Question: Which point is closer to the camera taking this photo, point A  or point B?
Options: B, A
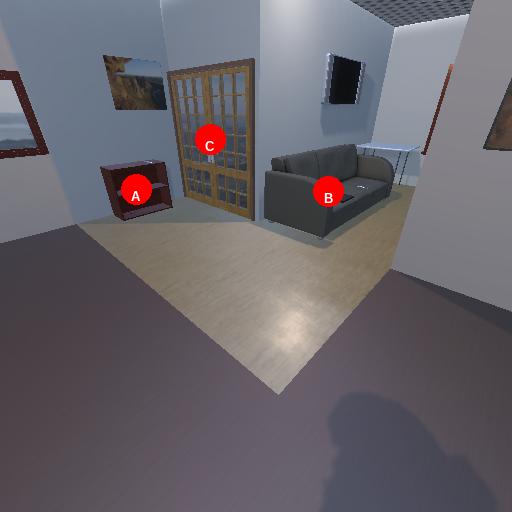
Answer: B